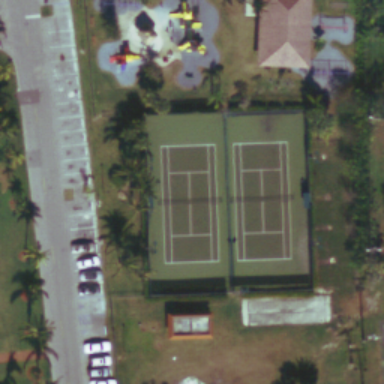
Two tennis courts arranged neatly with some plants surrounded .